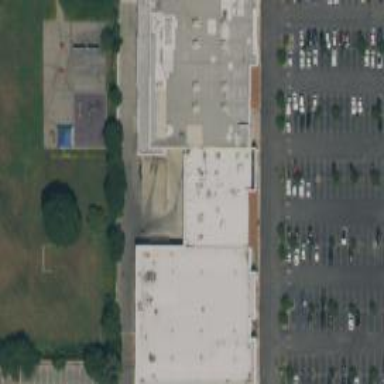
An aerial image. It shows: Retail building.